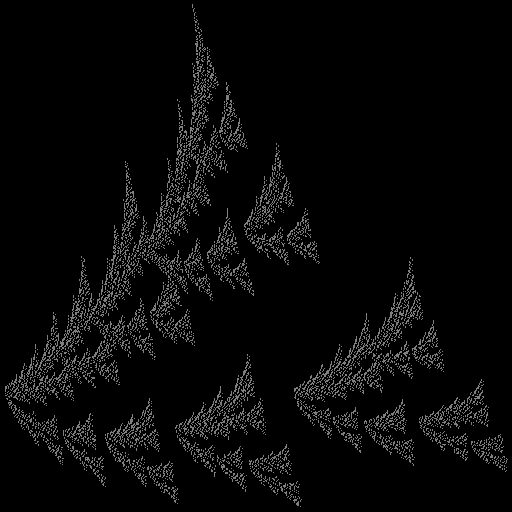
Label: watersprite